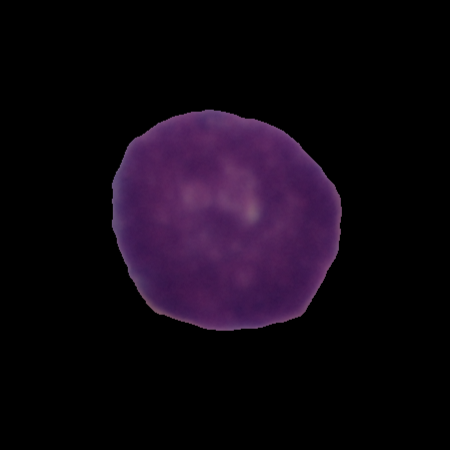
Label: cancer